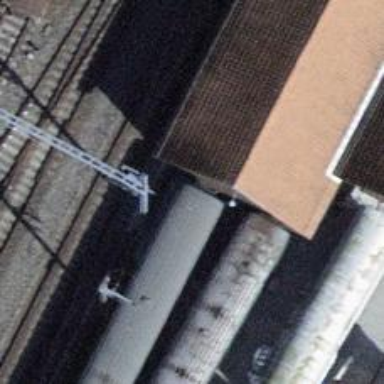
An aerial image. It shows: Rail yard with electrified contact lines for railway operations.